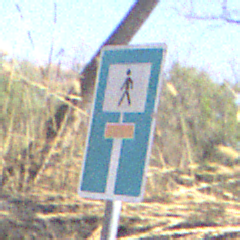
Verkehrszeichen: SackgasseFussgaengerDurchlaessig
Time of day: Midday
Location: Outdoor (Nature)
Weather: Clear
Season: NotSpecified
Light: Natural